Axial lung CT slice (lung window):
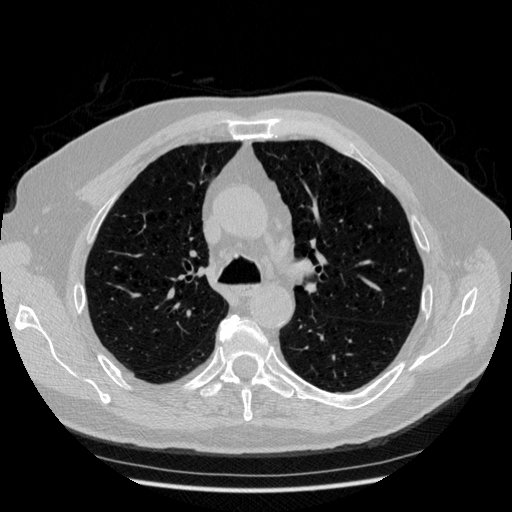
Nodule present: no